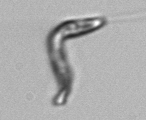
Label: Euglena